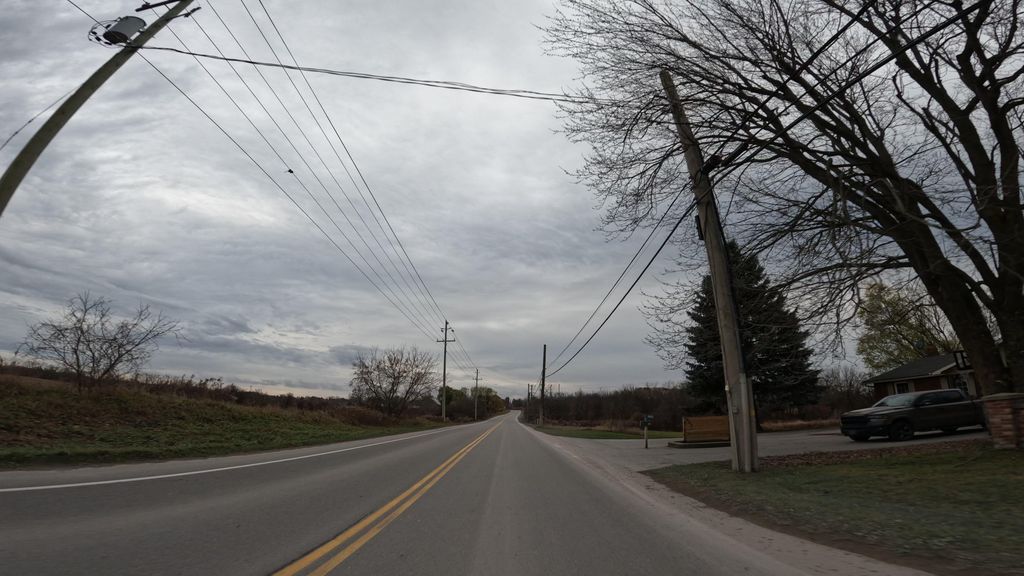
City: hamilton